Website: lowes
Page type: receipt
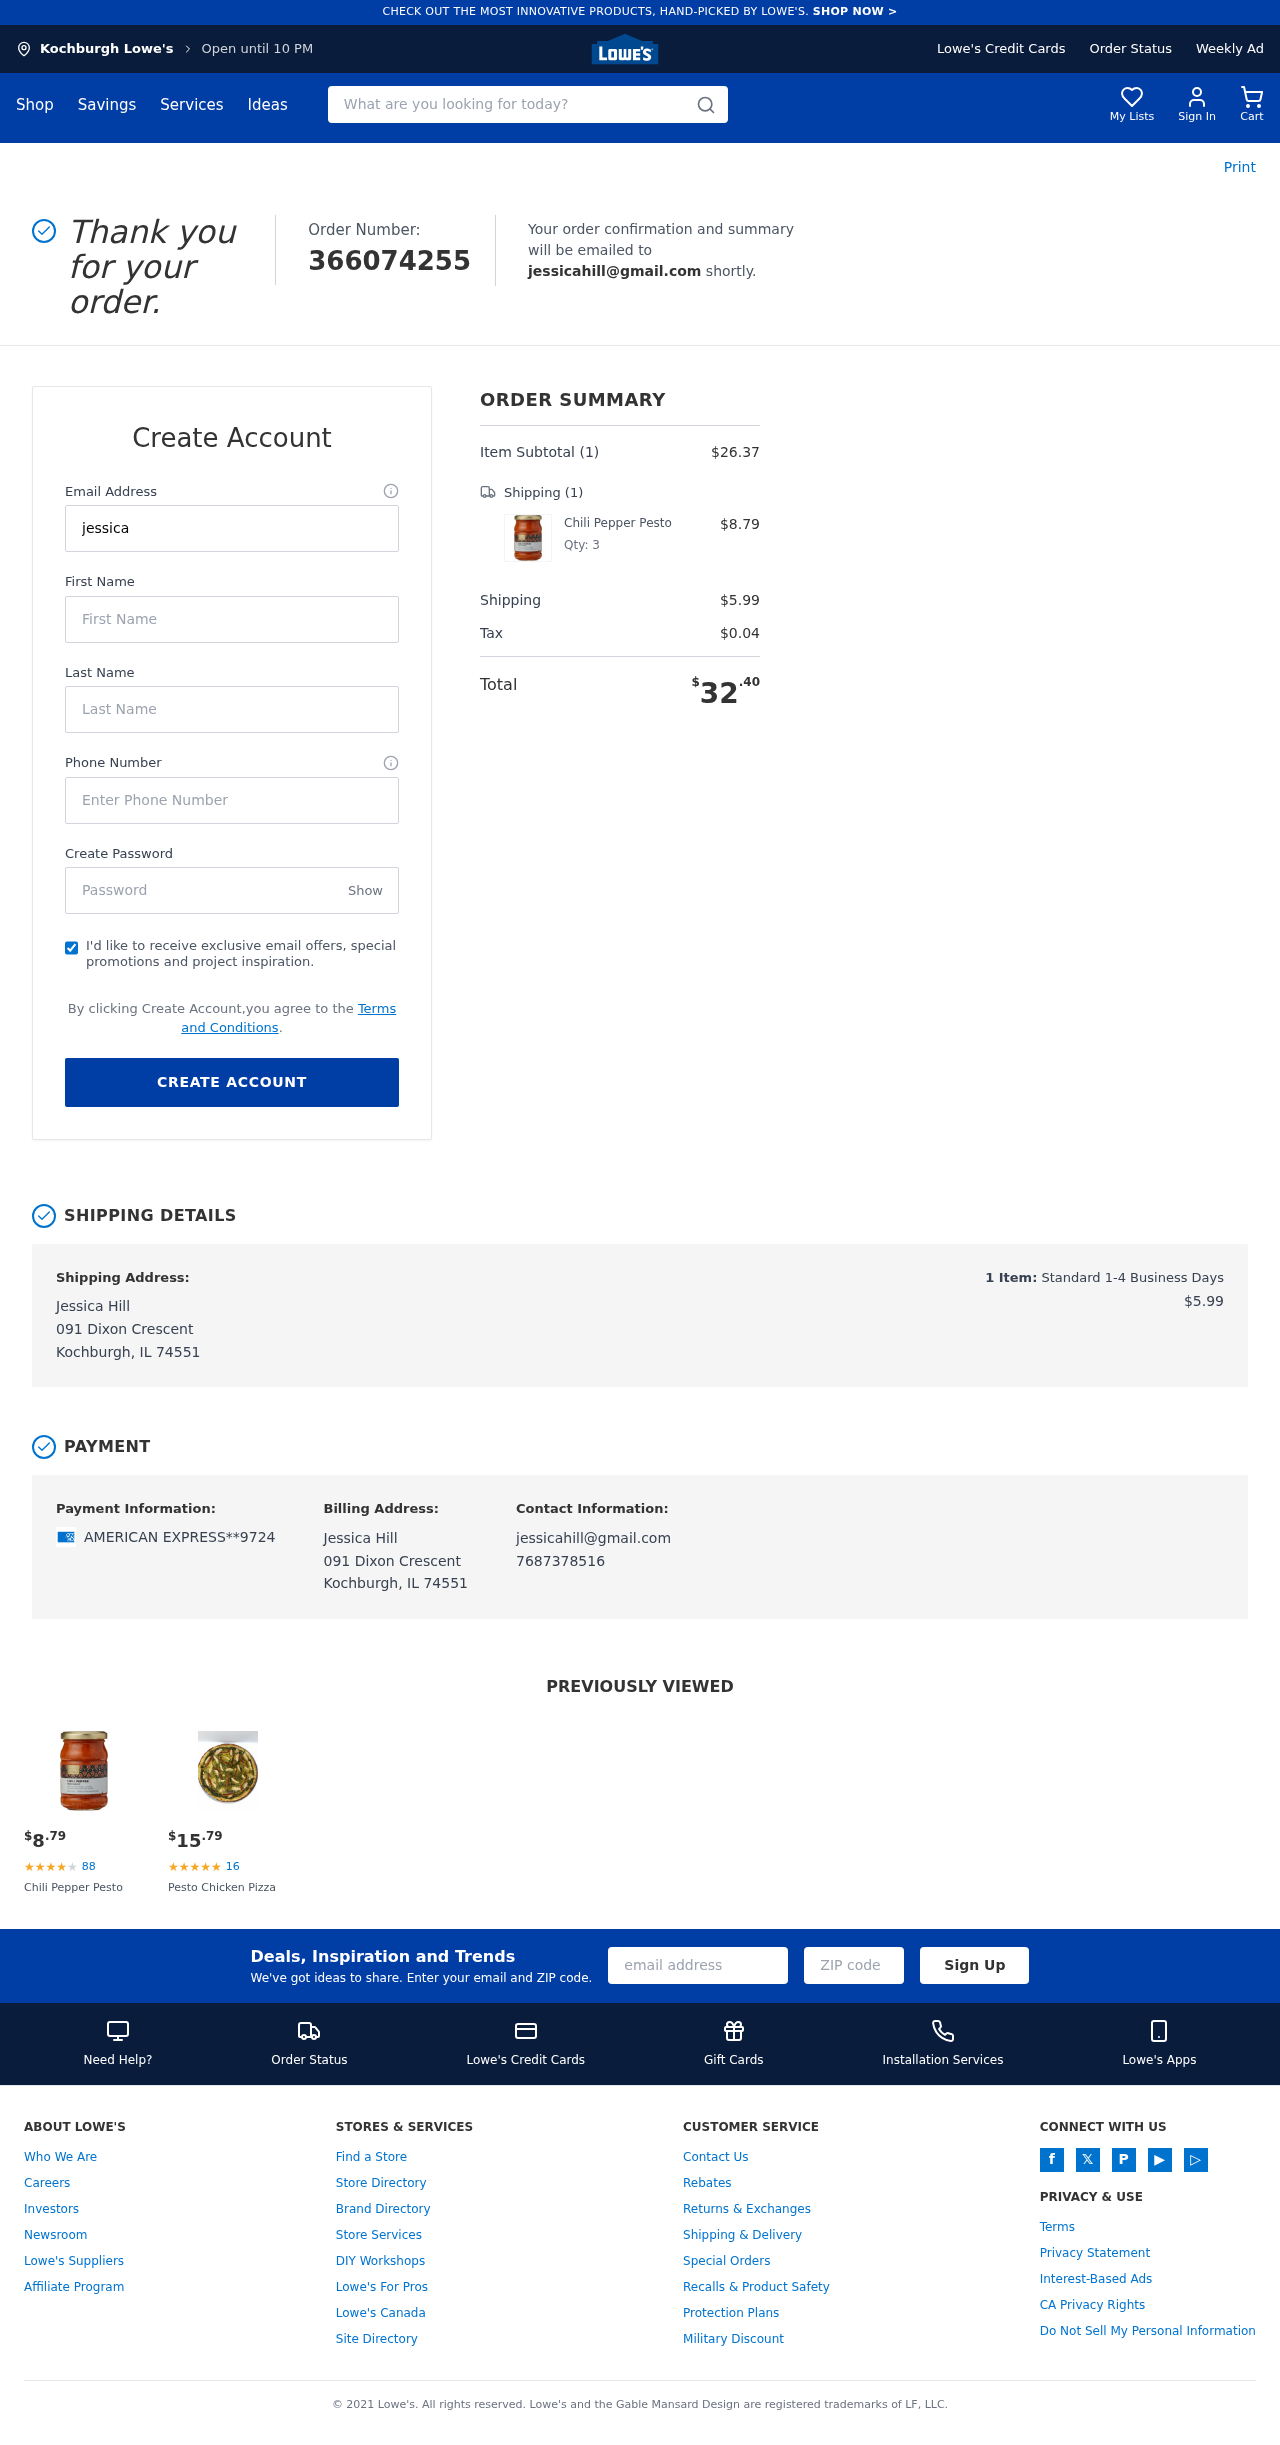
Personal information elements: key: PII_CARD_LAST4
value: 9724
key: PII_CARD_TYPE
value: AMERICAN EXPRESS
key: PII_CITY
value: Kochburgh
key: PII_EMAIL
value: jessicahill@gmail.com
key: PII_FULLNAME
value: Jessica Hill
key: PII_PHONE
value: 7687378516
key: PII_STREET
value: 091 Dixon Crescent
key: PII_FIRSTNAME
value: Jessica
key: PII_LASTNAME
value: Hill
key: PII_CITY_STATE_ZIP
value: Kochburgh, IL 74551
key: PII_FULLNAME2
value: Jessica Hill
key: PII_FULLNAME3
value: Jessica Hill
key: PII_FIRSTNAME2
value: Jessica
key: PII_FIRSTNAME3
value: Jessica
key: PII_LASTNAME2
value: Hill
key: PII_LASTNAME3
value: Hill
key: PII_FIRSTNAME_DERIVED
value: Jessica
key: PII_LASTNAME_DERIVED
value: Hill
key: PII_FULLNAME_DERIVED
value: Jessica Hill
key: PII_NAME_FULL_DERIVED
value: Jessica Hill
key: PII_POSTCODE
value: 74551
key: PII_STATE_ABBR
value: IL
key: PII_POSTCODE_FULL
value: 74551
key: PII_CITY_STATE
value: Kochburgh, IL
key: PII_POSTCODE_NUMERIC
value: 74551
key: PII_EMAIL2
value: jessicahill@gmail.com
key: PII_EMAIL3
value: jessicahill@gmail.com
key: PII_PHONE_LINE
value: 8516
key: PII_PHONE_SUFFIX
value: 8516
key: PII_PHONE2
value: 7687378516
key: PII_PHONE3
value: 7687378516
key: PII_PHONE_NUMERIC
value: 7687378516
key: PII_PHONE_LINE_NUMERIC
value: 8516
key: PII_PHONE_SUFFIX_NUMERIC
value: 8516
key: PII_PHONE2_NUMERIC
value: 7687378516
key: PII_PHONE3_NUMERIC
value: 7687378516
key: PII_PHONE_DIGITS
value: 7687378516
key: PII_PHONE_LAST4
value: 8516
Product elements: key: PRODUCT1_NAME
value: Chili Pepper Pesto
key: PRODUCT1_PRICE
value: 8.79
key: PRODUCT1_QUANTITY
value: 3
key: PRODUCT2_NAME
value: Pesto Chicken Pizza
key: PRODUCT2_NUM_RATINGS
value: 16
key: PRODUCT2_PRICE
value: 15.79
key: PRODUCT1_PRICE2
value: $8.79
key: PRODUCT1_RATING2
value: ★
★
★
★
★
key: PRODUCT1_NUM_RATINGS2
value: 88
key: PRODUCT1_NAME2
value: Chili Pepper Pesto
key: PRODUCT2_RATING
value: ★
★
★
★
★
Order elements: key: ORDER_ID
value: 366074255
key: ORDER_NUM_ITEMS
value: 1
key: ORDER_SUBTOTAL
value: $26.37
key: ORDER_NUM_ITEMS2
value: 1
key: ORDER_SHIPPING_COST
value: $5.99
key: ORDER_TAX
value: $0.04
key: ORDER_TOTAL
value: $32.40
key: ORDER_NUM_ITEMS3
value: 1
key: ORDER_SHIPPING_COST2
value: $5.99
Search elements: key: HEADER_SEARCH
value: What are you looking for today?